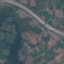
Land use / land cover class: Highway